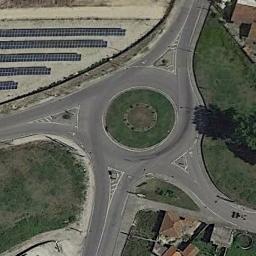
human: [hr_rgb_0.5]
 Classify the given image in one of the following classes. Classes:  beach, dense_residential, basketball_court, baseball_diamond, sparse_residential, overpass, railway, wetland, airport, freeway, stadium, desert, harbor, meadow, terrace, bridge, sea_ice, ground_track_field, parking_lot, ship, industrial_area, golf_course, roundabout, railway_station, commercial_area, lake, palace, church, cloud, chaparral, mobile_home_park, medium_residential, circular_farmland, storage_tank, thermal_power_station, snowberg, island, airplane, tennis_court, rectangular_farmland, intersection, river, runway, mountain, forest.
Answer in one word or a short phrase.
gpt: roundabout